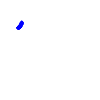
Particle: electron